Question: I was having some problem when trying to test the method inside servlet. Here is how I store my servlet class:

And then when I right click on TrackNYPServlet and run on server, my browser popped out with this URL:
'''
http://localhost:8080/TrackNYP/servlet/servlet.TrackNYPServlet
'''
and also together with error message:
'''
HTTP Status 404 - /TrackNYP/servlet/servlet.TrackNYPServlet
'''
Inside my serlvet class:
'''
@WebServlet("/TrackNYPServlet")
public class TrackNYPServlet extends HttpServlet {
public void doGet(HttpServletRequest request,
HttpServletResponse response) throws ServletException, IOException {
}
'''
I wonder which part went wrong. Any ideas? Thanks in advance.
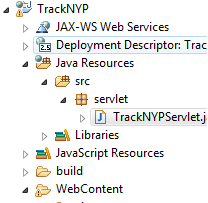
Answer: Did you try this URL instead?
'''
http://localhost:8080/TrackNYP/TrackNYPServlet
'''
This should work.